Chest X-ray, PA view. Patient: 35 years old, sex F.
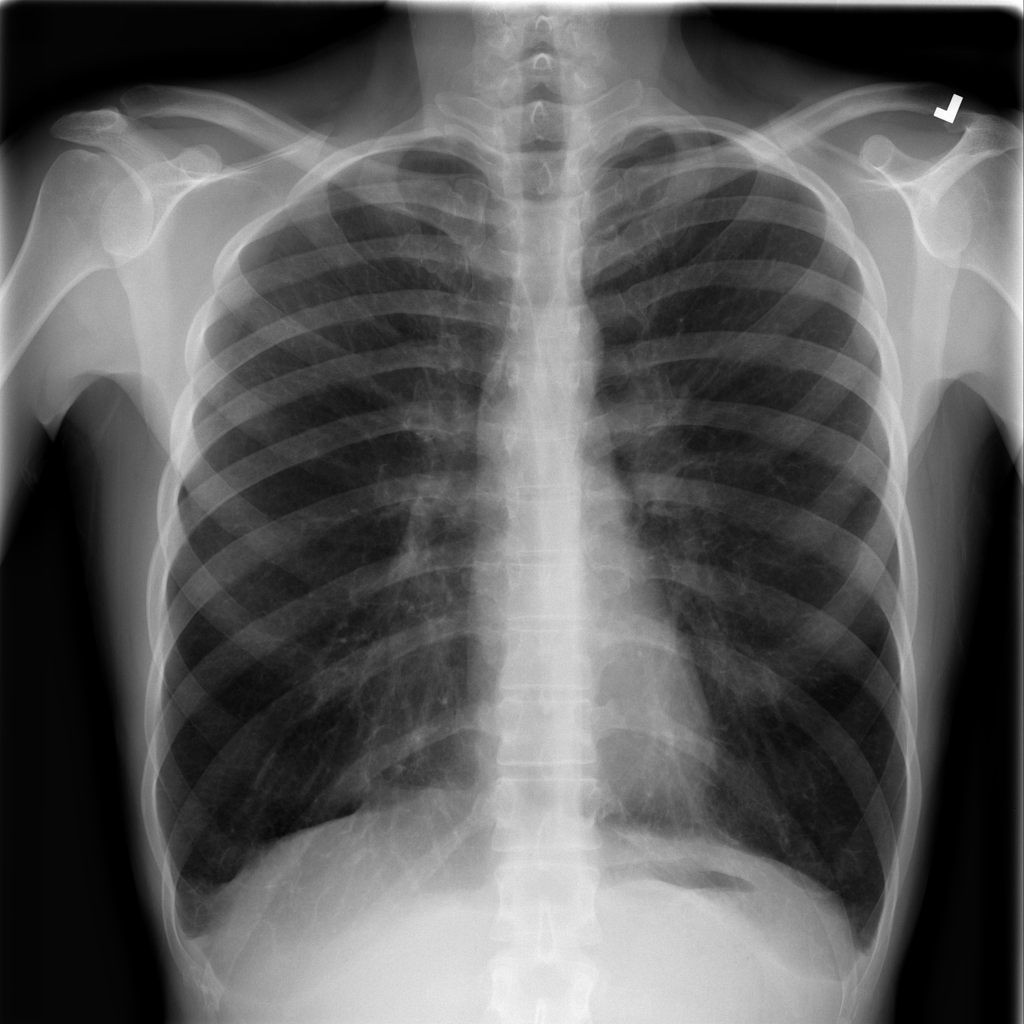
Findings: No Finding